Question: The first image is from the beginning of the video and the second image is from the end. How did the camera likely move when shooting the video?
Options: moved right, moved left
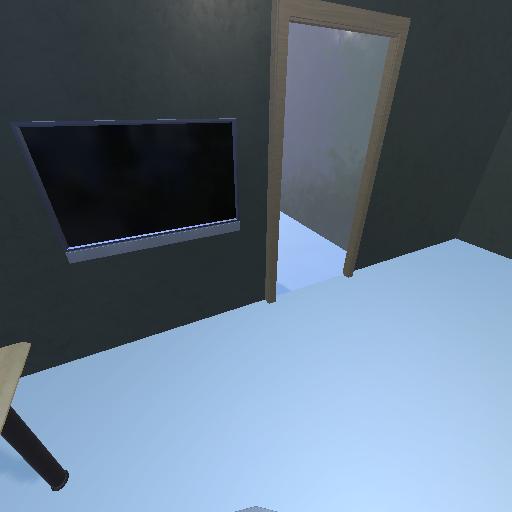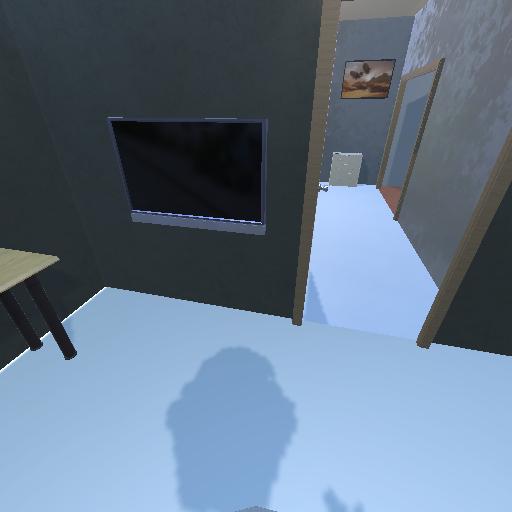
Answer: moved right